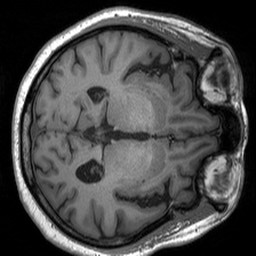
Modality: T1w
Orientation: axial
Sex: male
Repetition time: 1.95 s
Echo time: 0.026 s